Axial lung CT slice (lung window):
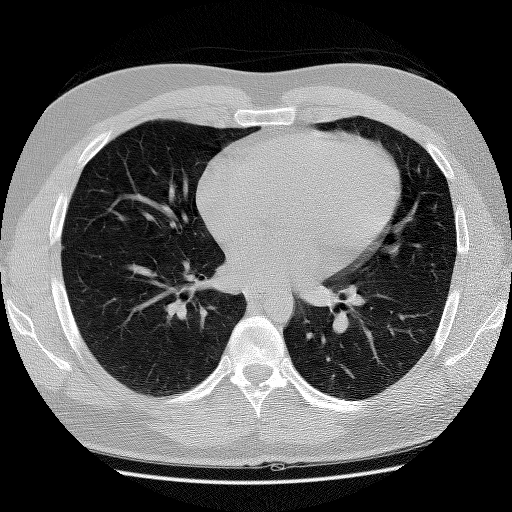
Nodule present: no